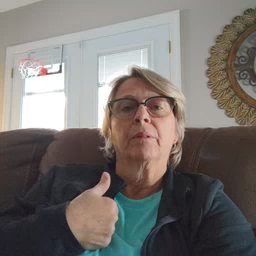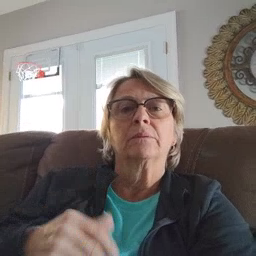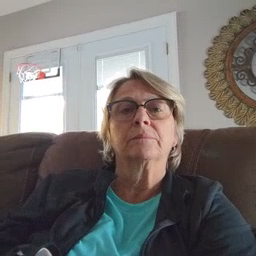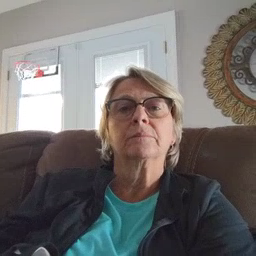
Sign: animal